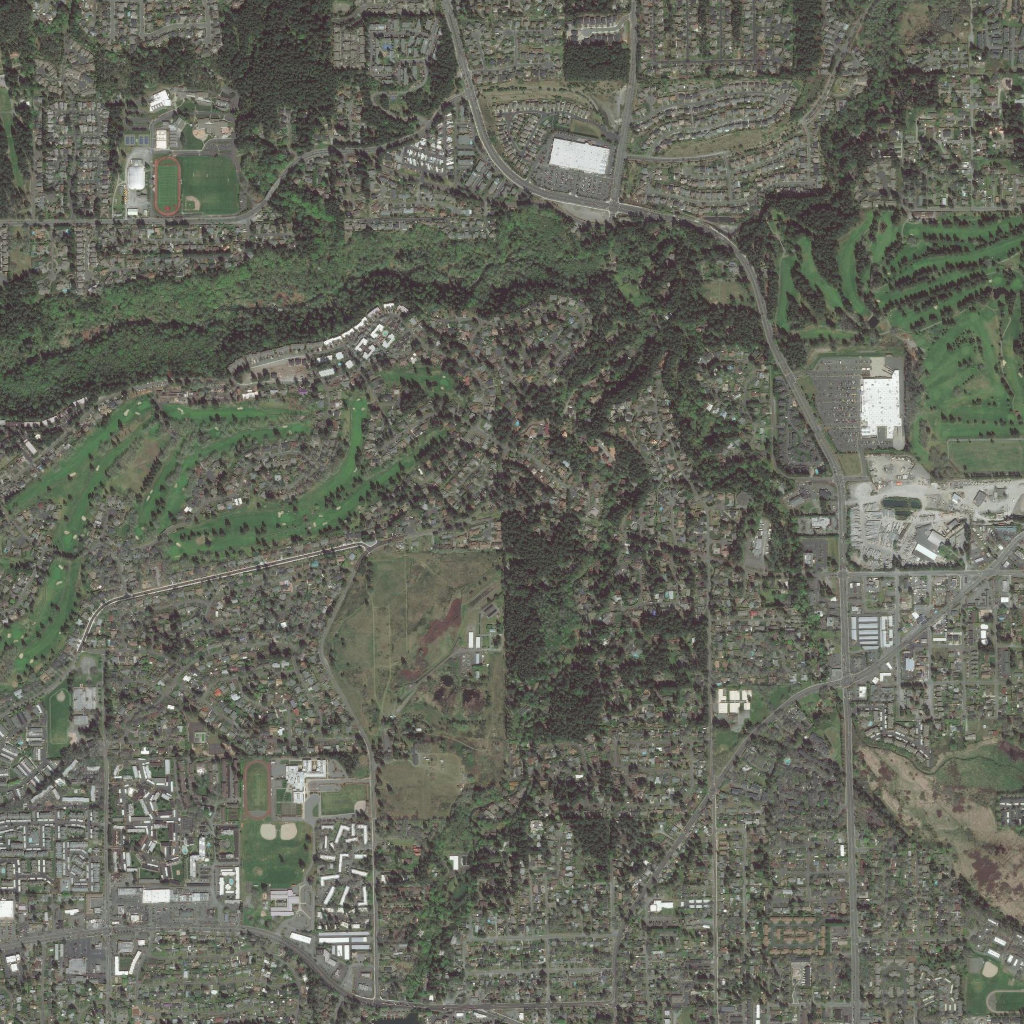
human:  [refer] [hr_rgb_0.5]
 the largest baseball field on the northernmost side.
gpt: <box>[[17, 17, 21, 20, 0]]</box>